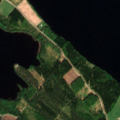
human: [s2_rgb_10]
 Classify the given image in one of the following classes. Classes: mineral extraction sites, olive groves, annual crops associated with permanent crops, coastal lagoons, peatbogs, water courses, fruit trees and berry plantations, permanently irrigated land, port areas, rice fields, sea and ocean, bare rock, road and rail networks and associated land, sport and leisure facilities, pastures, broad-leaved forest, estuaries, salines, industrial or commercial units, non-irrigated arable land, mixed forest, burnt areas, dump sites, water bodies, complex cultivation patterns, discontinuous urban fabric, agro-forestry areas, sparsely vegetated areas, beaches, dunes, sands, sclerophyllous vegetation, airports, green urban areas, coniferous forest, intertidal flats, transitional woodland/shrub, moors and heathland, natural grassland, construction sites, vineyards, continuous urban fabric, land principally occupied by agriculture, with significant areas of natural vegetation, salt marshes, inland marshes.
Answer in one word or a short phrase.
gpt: land principally occupied by agriculture, with significant areas of natural vegetation, mixed forest, water bodies